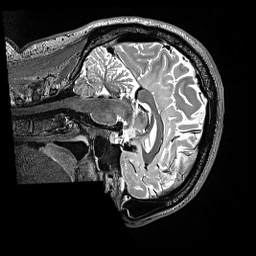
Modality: T2w
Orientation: sagittal
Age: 29
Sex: male
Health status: ill
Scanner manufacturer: siemens
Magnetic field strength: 3 T
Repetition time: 3.2 s
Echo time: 0.564 s